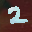
Label: 2